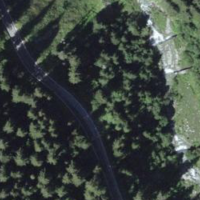
EUNIS habitat code: 43
Species observed at this site:
Dryas octopetala